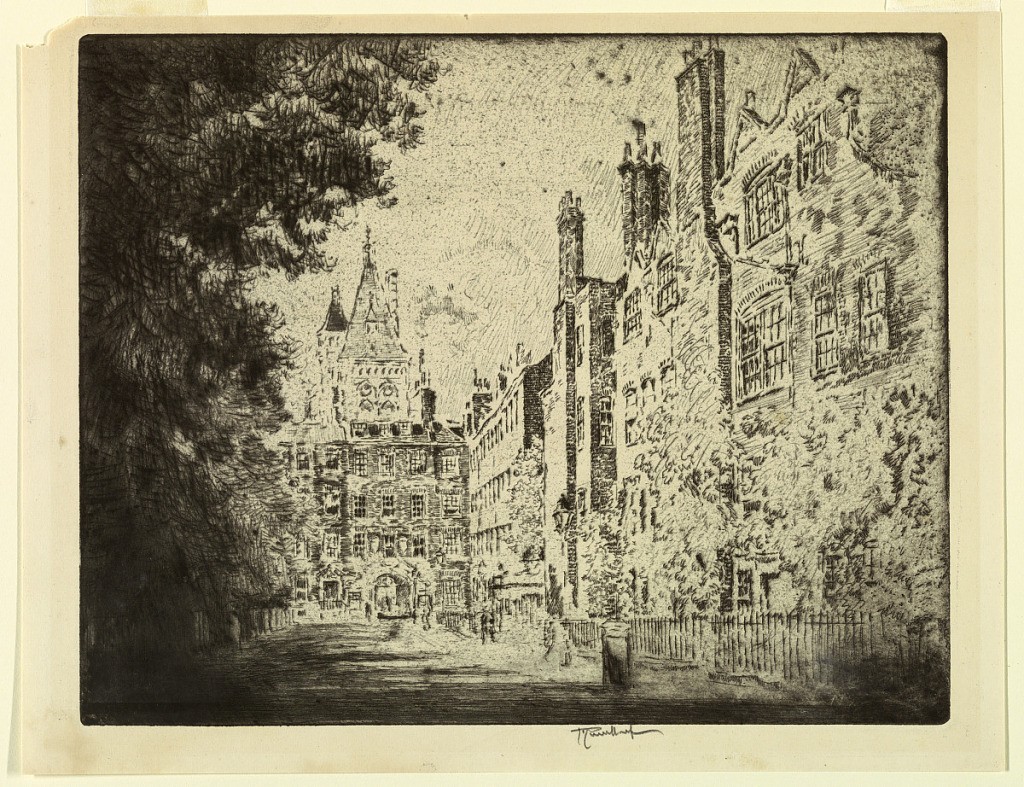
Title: Fig Tree House, Lincoln's Inn
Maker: Joseph Pennell, American, active England, 1857–1926
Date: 1905
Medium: Etching on paper
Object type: Print
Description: Horizonal rectangle. The façade of an attached house, with outside chimneys is seen at the right  The enclosure of Lincoln's Inn in the distance.